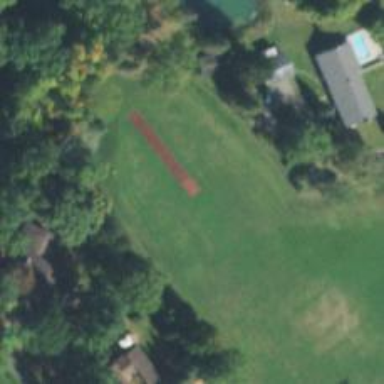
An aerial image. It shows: Athletics track located in leisure land area.